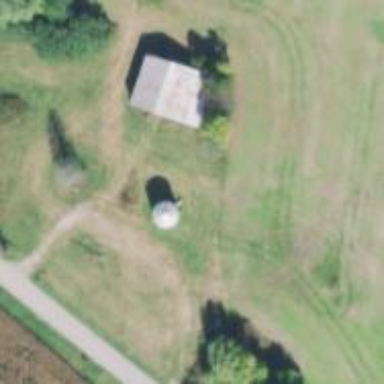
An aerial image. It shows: Silo.